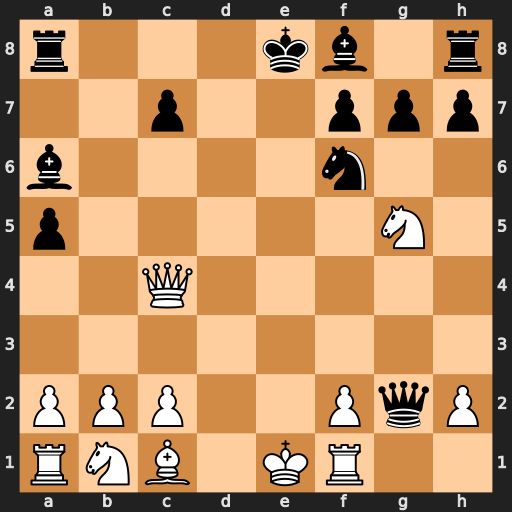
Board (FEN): r3kb1r/2p2ppp/b4n2/p5N1/2Q5/8/PPP2PqP/RNB1KR2
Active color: w
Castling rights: Qkq
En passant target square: -
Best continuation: Qxf7+ Kd8 Ne6+ Kc8 Qxc7#